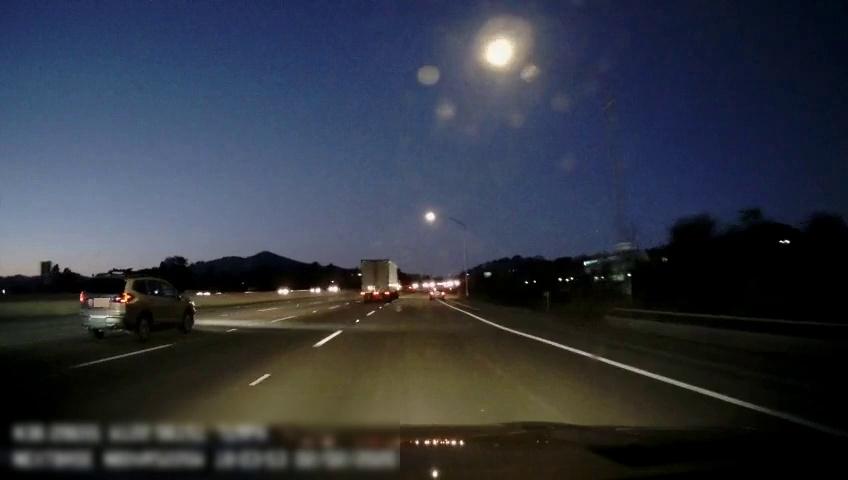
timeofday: Dusk/Dawn/Twilight
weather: Other
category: Drivable Space
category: Vehicles | Car
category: Vehicles | Car
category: Vehicles | Car
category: Vehicles | SUV
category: Vehicles | SUV
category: Vehicles | SUV
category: Vehicles | Truck
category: Lanes | Alternate Lane
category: Lanes | Alternate Lane
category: Lanes | Alternate Lane
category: Lanes | Alternate Lane
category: Lanes | Alternate Lane
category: Lanes | Alternate Lane